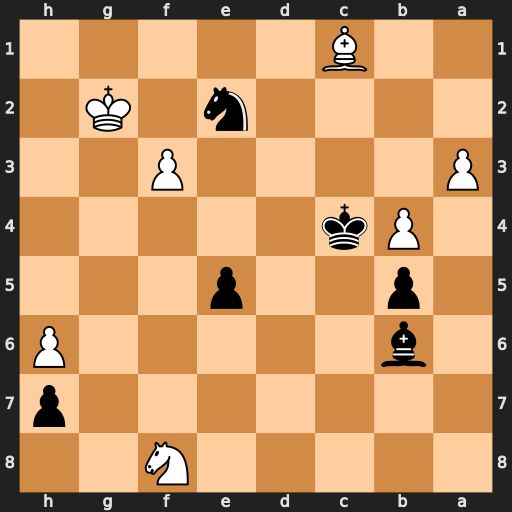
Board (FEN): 5N2/7p/1b5P/1p2p3/1Pk5/P4P2/4n1K1/2B5
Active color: b
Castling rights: -
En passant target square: -
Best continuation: Nxc1 Nxh7 Be3 Nf6 Bxh6